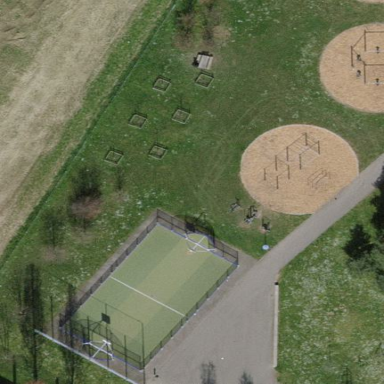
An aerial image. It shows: Playground area for leisure activities on the land.